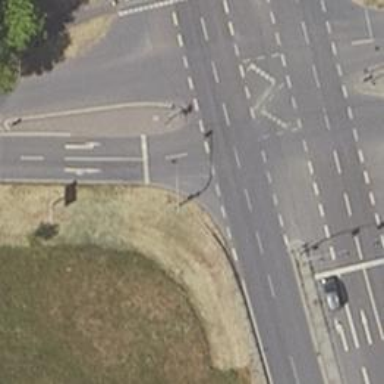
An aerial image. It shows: Road with traffic signals.